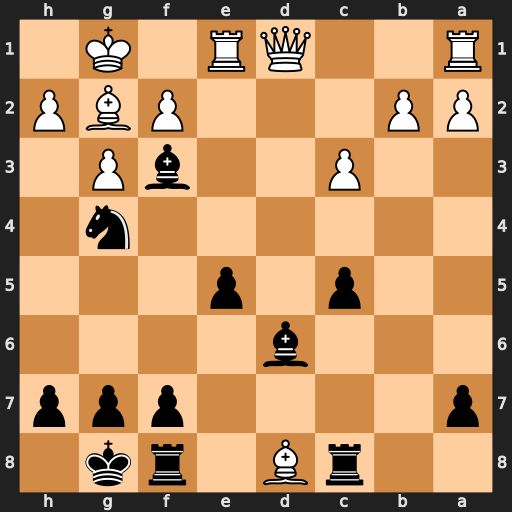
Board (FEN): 2rB1rk1/p4ppp/3b4/2p1p3/6n1/2P2bP1/PP3PBP/R2QR1K1
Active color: b
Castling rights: -
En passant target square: -
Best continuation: Bxd1 Be7 Bxe7